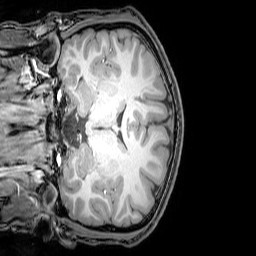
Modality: T1w
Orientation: coronal
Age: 20
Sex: male
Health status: healthy
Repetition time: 0.081 s
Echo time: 0.037 s